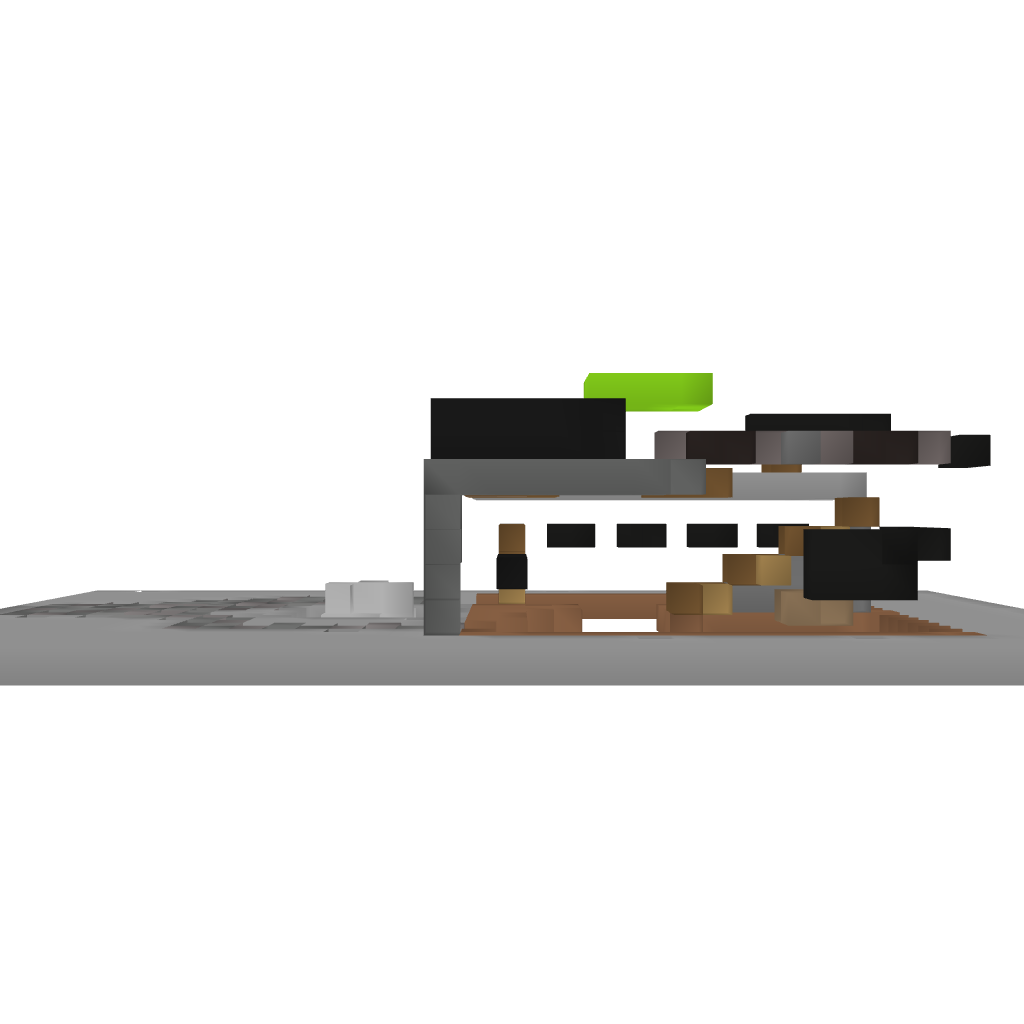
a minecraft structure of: modern house 2